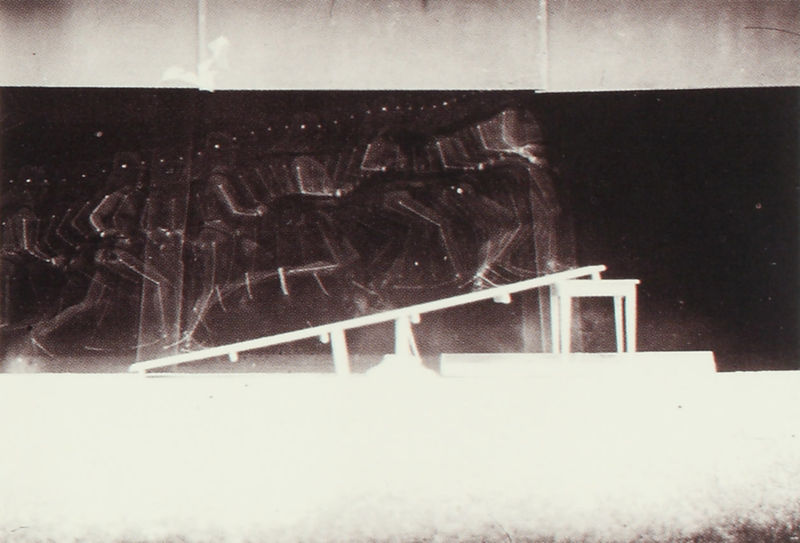
Titel: Weg über die geneigte Ebene/ Course sur plan incliné
Künstler: Etienne Jules Marey
Schlagwörter: dunkel, mann, schatten, weiß, bewegung, hell, licht, raum, schwarz, tisch, hund, tier, anzug, arm, mensch, bild, gehen, sessel, lichtpunkte, schräg, beine, bewegt, sprung, bein, gelenke, studie, laufen, kuh, hocker, leiter, steg, läufer, hoch, leuchten, eindruck, foto, fotografie, punkte, knochen, katze, belichtung, höhe, wirbel, schwarz weiss, dynamik, lauf, punkt, rennen, kunst, negativ, skelett, dynamisch, film, durchsichtig, steigung, rampe, säugetier, zeit, schief, leopard, wissenschaft, skellett, neon, motion, bewegungsstudie, renne, run, ablauf, röntgen, aufwärts, zeitlupe, wippe, anlauf, zeitraffer, röntgenaufnahme, röntgenbild, fotoplatte, renen, op, fotto, mehrfachbelichtung, radioaktivität, röntgung, tierskellett, nebel, tisch brücke, hühnerleiter